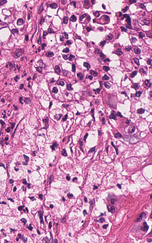
Tumor epithelial tissue: yes
Tumor-associated stroma tissue: yes
Normal tissue: no